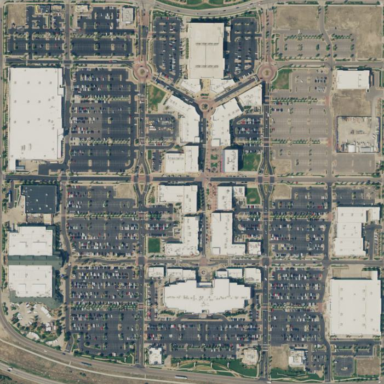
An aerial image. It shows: Retail area with mall.